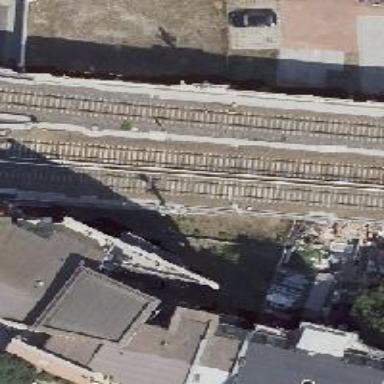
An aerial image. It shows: Railway signal.